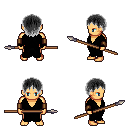
a pixel art fantasy rpg character, male body template, human, tanned skin, black robe, metal pants, gray plain hairstyle, leather bracers, spear, four views (front, back, left, right), 2x2 character sprite sheet, small pixel art, hard edges, no anti-aliasing